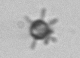
Label: Rhabdolithes